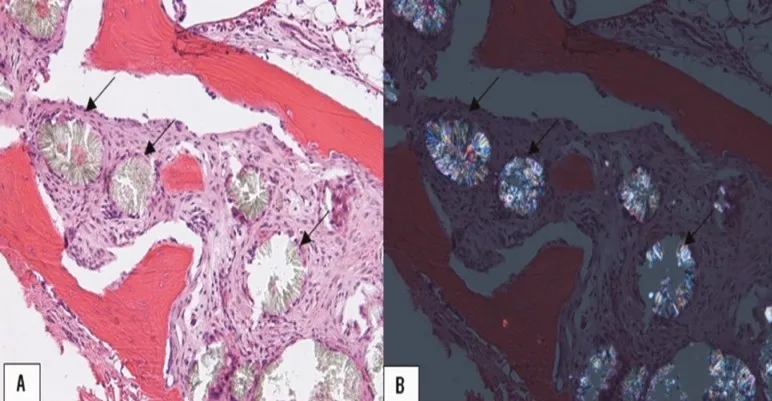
Bone marrow biopsy specimen demonstrating oxalate deposition (arrows) visualized under A) light microscopy and B) polarized light.
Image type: pathology (h&e)